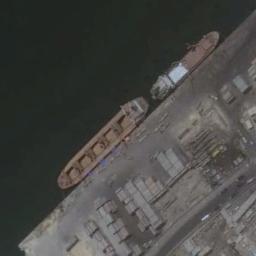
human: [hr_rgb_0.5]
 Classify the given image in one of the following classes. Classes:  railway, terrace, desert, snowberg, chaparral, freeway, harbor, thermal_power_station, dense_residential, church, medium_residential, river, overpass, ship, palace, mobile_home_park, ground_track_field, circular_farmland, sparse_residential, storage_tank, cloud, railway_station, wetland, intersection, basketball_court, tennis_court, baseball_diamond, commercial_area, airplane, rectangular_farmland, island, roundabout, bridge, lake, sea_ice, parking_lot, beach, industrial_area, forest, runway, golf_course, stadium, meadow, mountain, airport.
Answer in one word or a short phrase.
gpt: ship